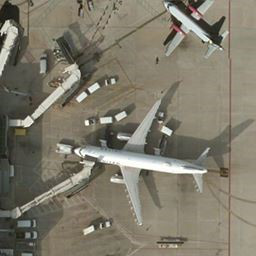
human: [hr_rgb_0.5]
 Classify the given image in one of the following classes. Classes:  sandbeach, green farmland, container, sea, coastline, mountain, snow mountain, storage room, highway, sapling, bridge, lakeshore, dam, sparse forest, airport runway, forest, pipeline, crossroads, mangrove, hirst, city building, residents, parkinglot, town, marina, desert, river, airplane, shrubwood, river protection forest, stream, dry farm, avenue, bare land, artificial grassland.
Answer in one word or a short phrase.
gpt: airplane